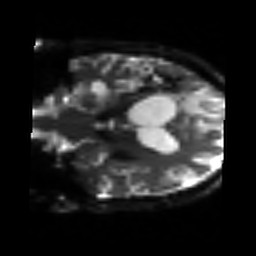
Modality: sbref
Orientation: coronal
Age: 67
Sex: male
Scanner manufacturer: siemens
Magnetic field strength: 3 T
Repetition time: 3.2 s
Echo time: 0.081 s